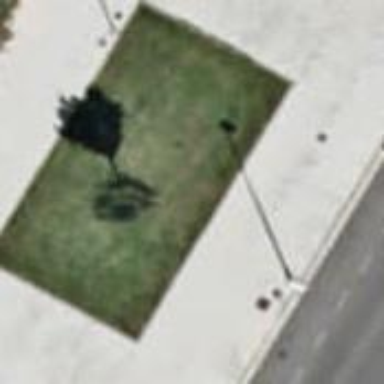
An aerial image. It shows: Evergreen broadleaved tree.